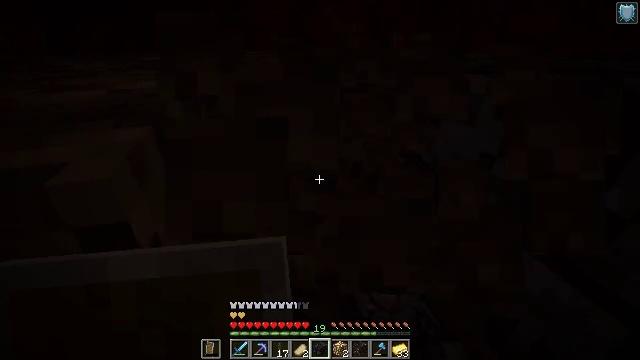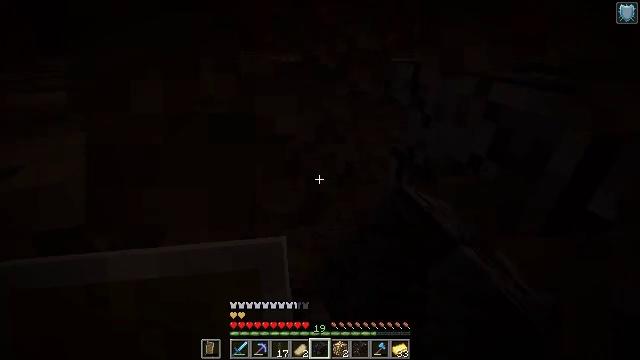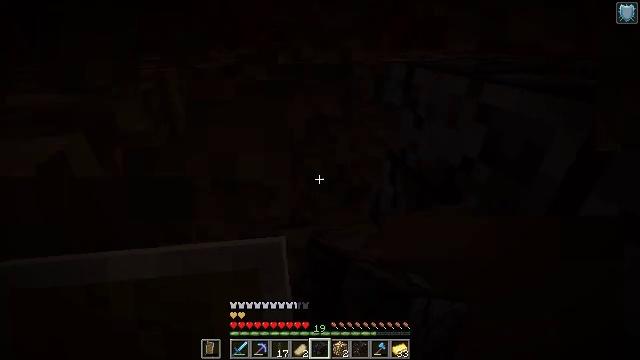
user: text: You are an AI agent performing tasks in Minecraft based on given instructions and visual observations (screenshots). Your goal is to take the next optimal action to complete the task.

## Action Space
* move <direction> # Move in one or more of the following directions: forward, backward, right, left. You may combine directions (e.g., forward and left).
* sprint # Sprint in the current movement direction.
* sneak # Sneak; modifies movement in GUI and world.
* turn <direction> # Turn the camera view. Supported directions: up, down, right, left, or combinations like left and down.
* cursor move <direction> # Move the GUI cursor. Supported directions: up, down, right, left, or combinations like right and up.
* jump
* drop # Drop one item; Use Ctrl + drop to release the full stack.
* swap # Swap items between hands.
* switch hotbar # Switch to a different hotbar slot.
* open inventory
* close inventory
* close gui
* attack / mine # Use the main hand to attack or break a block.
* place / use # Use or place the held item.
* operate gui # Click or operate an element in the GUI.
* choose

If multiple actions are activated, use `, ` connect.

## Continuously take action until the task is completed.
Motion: motion action
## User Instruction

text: Break soul sand to slow down mobs.
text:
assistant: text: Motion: move forward and move right, sneak, attack / mine
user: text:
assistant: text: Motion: move forward and move right, sneak, attack / mine
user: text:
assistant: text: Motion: sneak, attack / mine